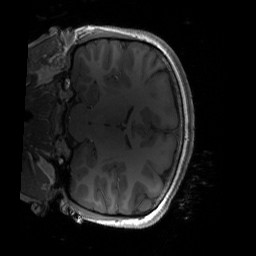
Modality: T1w
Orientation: coronal
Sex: female
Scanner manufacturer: siemens
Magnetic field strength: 3 T
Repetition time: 1.9 s
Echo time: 0.00243 s